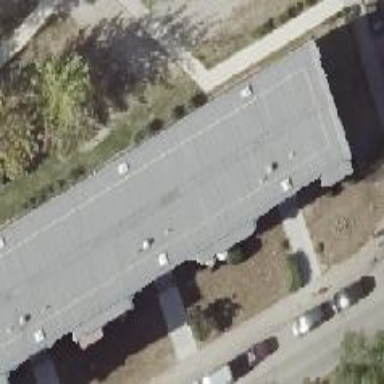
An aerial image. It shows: Flat-roofed apartment building.